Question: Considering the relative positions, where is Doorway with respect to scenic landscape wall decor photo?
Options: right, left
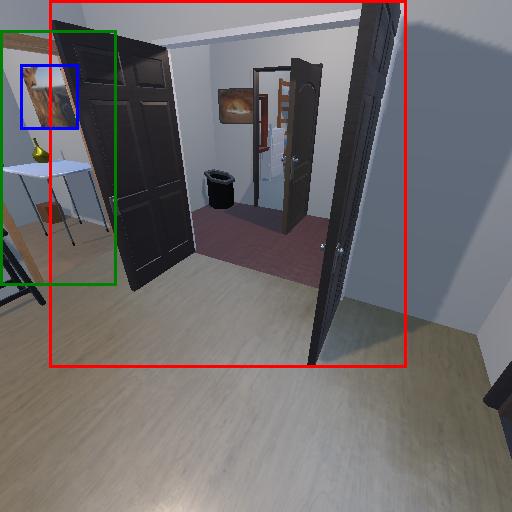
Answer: right